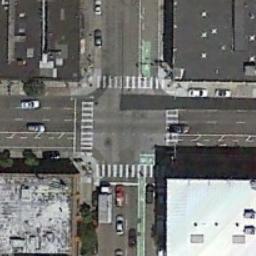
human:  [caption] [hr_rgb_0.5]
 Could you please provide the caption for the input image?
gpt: There are many different shapes of buildings beside the intersection .

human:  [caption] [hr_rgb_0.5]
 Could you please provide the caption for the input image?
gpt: There are many moving and waiting vehicles on the road at the intersection, And there are many buildings around the intersection .

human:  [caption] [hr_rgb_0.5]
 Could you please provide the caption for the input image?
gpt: An intersection with normal traffic is between some buildings .

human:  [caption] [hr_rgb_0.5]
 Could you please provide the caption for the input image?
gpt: There is a white building beside the intersection .

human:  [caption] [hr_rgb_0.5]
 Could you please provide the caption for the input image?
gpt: An intersection beside a white building and a black building .